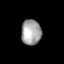
Tissue: skin
Cell type: Endothelial cells
Senescence score: 0.2168
Nuclear area (px): 498
Mean DAPI intensity: 162.753